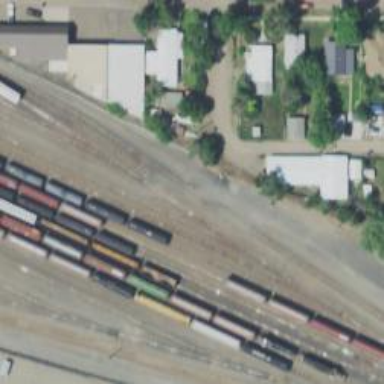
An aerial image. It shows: Railway siding for service.